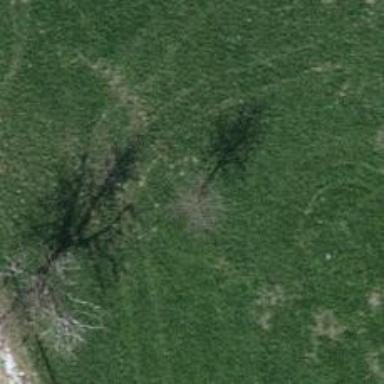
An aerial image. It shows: Single tag "natural: tree."